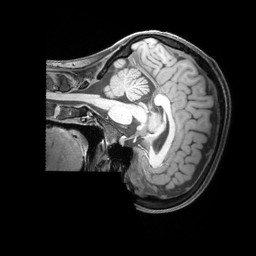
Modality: T1w
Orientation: sagittal
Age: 29
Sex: female
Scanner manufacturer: siemens
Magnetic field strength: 3 T
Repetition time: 1.97 s
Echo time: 0.00206 s